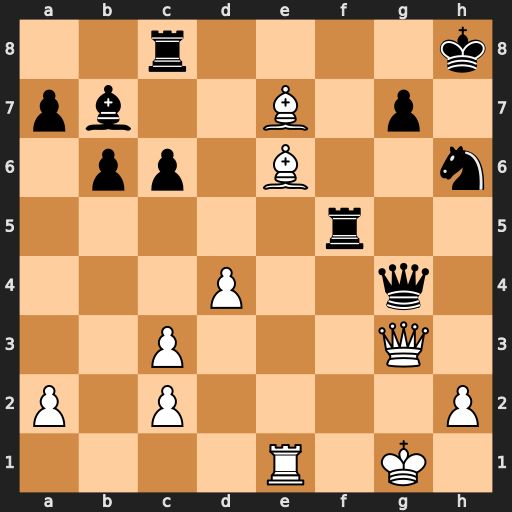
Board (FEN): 2r4k/pb2B1p1/1pp1B2n/5r2/3P2q1/2P3Q1/P1P4P/4R1K1
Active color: w
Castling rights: -
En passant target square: -
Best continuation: Qxg4 Nxg4 Bxf5